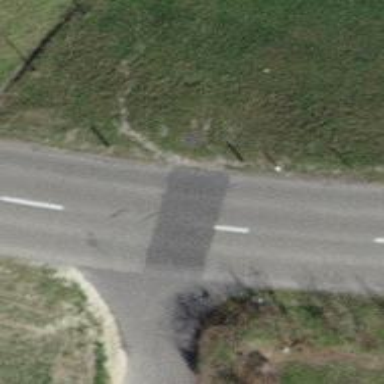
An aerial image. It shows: Tertiary road with asphalt surface.